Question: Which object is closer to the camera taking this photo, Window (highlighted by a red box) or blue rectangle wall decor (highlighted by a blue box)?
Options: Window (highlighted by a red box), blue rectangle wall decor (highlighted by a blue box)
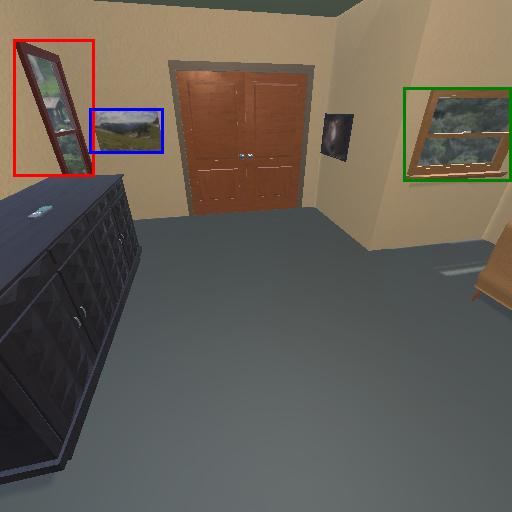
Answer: Window (highlighted by a red box)